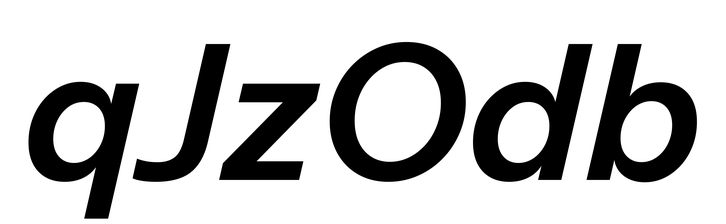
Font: InstrumentSans-Italic_SemiBold_Italic